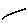
Label: line